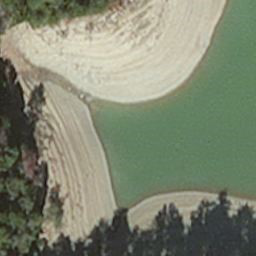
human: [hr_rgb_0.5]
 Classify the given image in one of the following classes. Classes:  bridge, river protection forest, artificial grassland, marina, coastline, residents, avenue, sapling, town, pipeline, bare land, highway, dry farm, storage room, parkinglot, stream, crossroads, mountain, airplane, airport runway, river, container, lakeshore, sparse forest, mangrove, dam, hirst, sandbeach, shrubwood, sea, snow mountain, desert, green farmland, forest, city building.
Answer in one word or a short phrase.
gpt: hirst